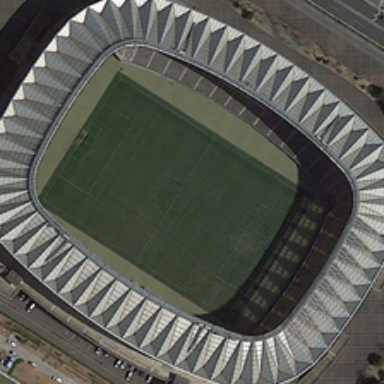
A stadium with a football field in it is between two parallel roads .